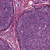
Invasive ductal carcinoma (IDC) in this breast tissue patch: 0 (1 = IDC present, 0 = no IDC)